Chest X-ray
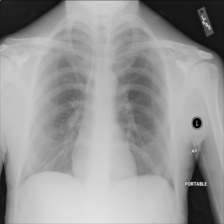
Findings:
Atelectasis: negative
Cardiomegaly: negative
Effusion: negative
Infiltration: negative
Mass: negative
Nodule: negative
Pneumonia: negative
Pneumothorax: negative
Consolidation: negative
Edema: negative
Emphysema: negative
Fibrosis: negative
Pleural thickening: negative
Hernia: negative